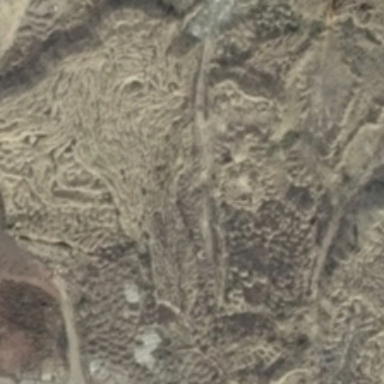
The terrain of the terrene is crumpled .